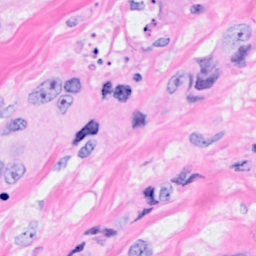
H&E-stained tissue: Breast